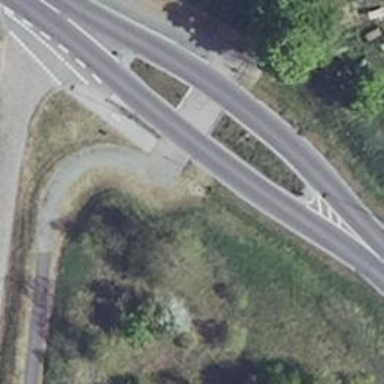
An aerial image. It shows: Traffic calming island.